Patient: sex M, age 40
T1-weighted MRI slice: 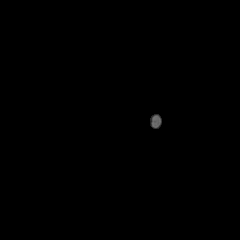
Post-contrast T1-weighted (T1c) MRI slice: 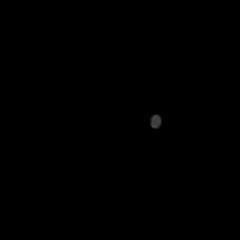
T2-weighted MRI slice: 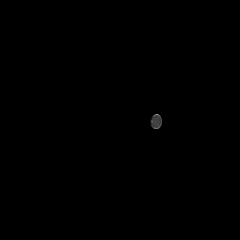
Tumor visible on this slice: no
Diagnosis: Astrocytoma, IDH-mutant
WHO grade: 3